如图，已知在平行四边形$ABCD$中，$E$是$AD$边上的一点，$CE$与$BD$相交于点$F$，$CE$与$BA$的延长线相交于点$G$，$DE=3AE$，$CE=12$．求$GE$、$CF$的长．
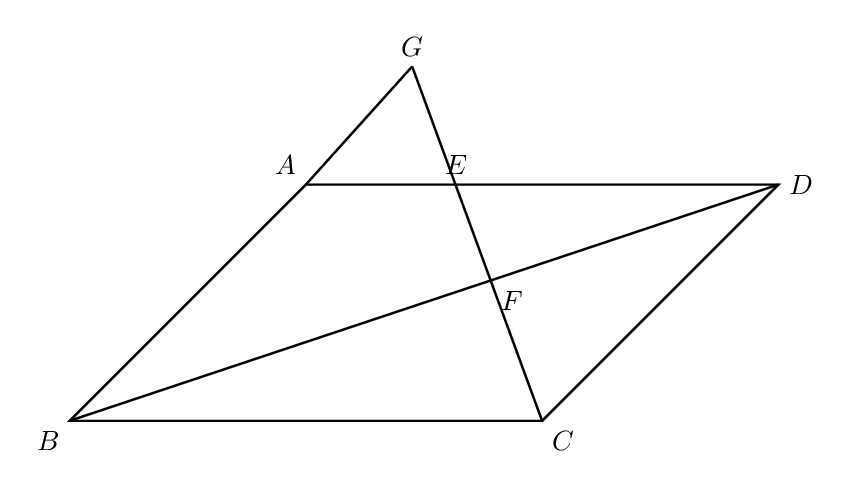
【解答】
\vspace{0.5cm}
\noindent\textbf{【详解】解：$\because$四边形$ABCD$为平行四边形，}
\noindent\textbf{$\therefore AD \parallel BC$，$AD = BC$，$AB \parallel DC$．}
\noindent\textbf{$\because$点$G$在$BA$延长线上，}
\noindent\textbf{$\therefore GA \parallel DC$．}
\noindent\textbf{$\therefore \dfrac{AE}{ED} = \dfrac{GE}{EC}$．}
\noindent\textbf{$\because DE=3AE$，$CE=12$，}
\noindent\textbf{$\therefore \dfrac{1}{3} = \dfrac{GE}{12}$，}
\noindent\textbf{即$GE = 4$．}
\noindent\textbf{$\because AD \parallel BC$，}
\noindent\textbf{$\therefore \triangle EFD \backsim \triangle CFB$，}
\noindent\textbf{$\therefore \dfrac{ED}{BC} = \dfrac{EF}{FC}$．}
\noindent\textbf{$\because DE=3AE$，$DE + AE = AD$，}
\noindent\textbf{$\therefore \dfrac{ED}{AD} = \dfrac{3}{4}$．}
\noindent\textbf{$\because AD = BC$，}
\noindent\textbf{$\therefore \dfrac{ED}{BC} = \dfrac{EF}{FC} = \dfrac{3}{4}$．}
\noindent\textbf{$\because EF + FC = EC$，}
\noindent\textbf{$\therefore \dfrac{FC}{CE} = \dfrac{4}{7}$．}
\noindent\textbf{$\because CE=12$，}
\noindent\textbf{$\therefore \dfrac{FC}{12} = \dfrac{4}{7}$，}
\noindent\textbf{即$FC = \dfrac{48}{7}$．}
\noindent\textbf{综上，$GE = 4$，$FC = \dfrac{48}{7}$．}